Question: Is there a preset entry that can be selected for UIRequiredDeviceCapabilities(most standard keys are in a pull down list)? Or do we need to manually add an entry and change it to a dictionary of keys with boolean values?
I tried something like this:

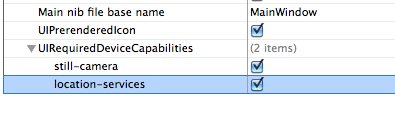
Answer: This question <URL> if you have any further questions. Hope that solves it. - Rich